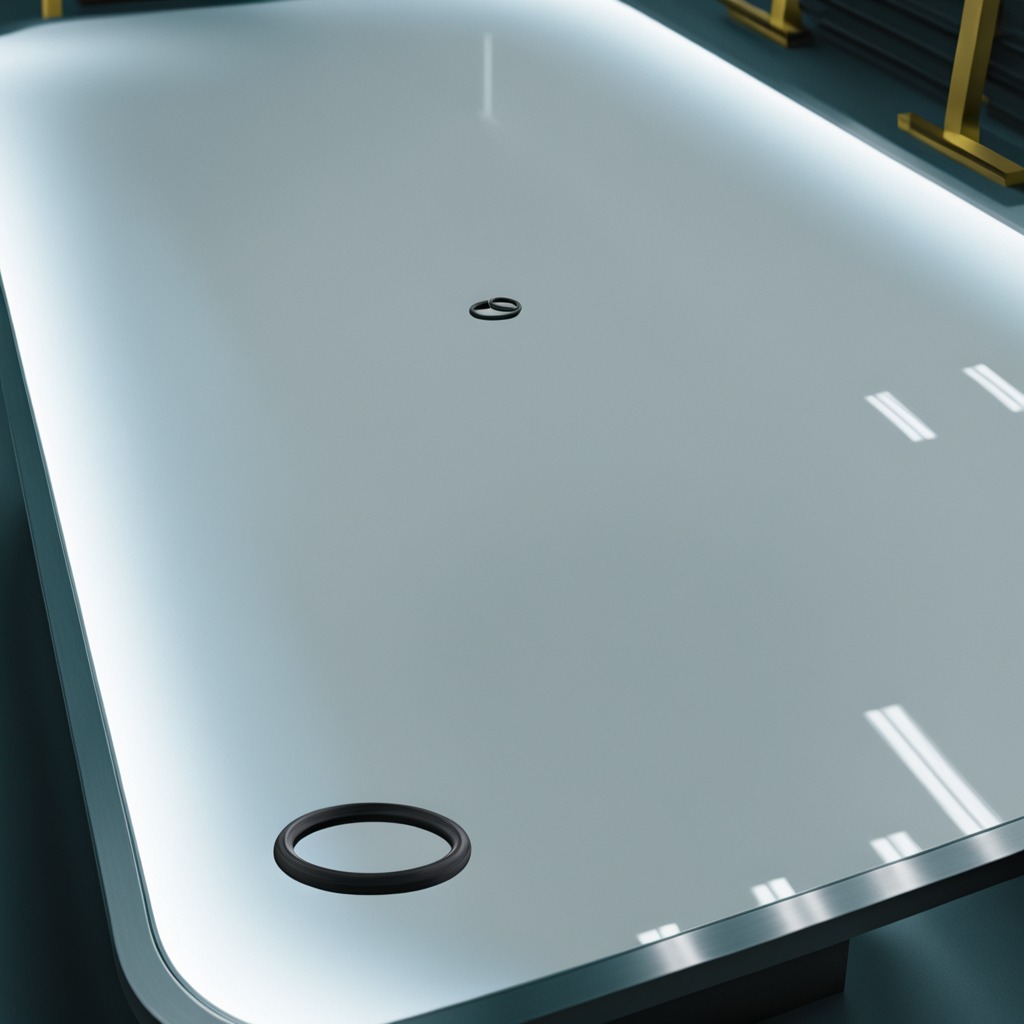
A rubber O-ring is lying on a high-gloss table in a ship maintenance bay industrial lighting.